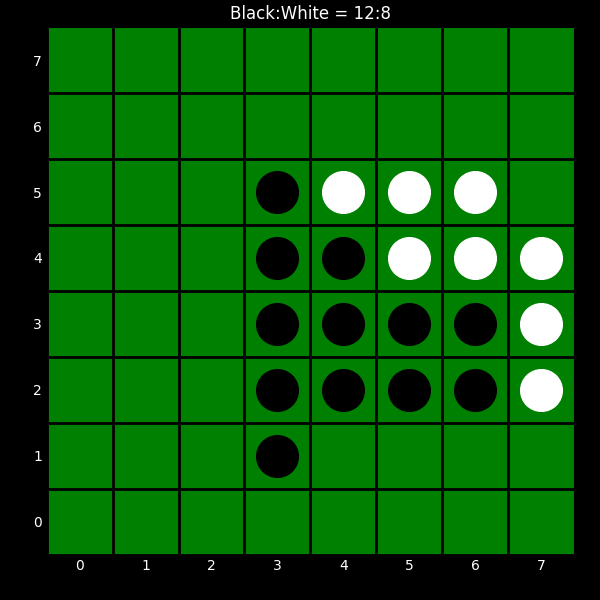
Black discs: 12
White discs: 8